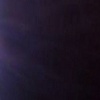
Label: space